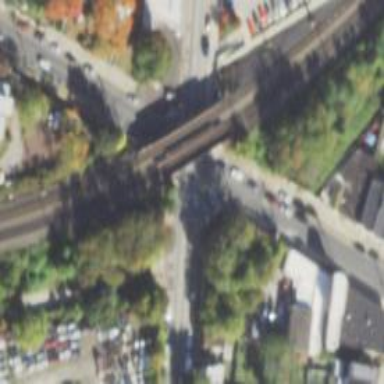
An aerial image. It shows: Bridge with electrified railway tracks featuring contact line.